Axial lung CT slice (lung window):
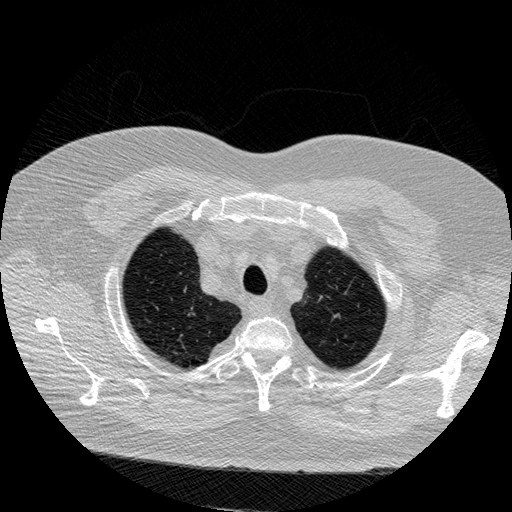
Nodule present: no